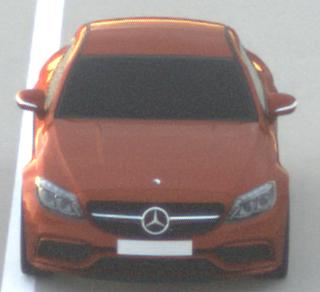
Make: Mercedes-Benz
Model: C 43 AMG
Detailed model: C-Class (205) AMG Limousine
Model produced from: 2016/10
Model produced until: 2018/04
Doors: 4
Color: orange
Road condition: dry road
Daytime: sunrise or sunset
Contrast: low contrast